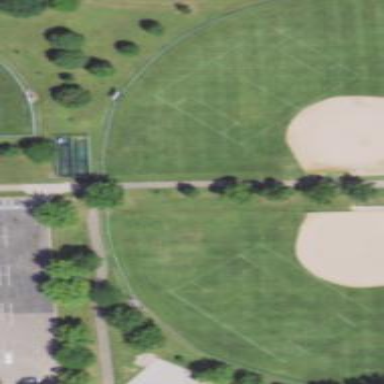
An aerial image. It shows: Softball pitch for leisure sports.